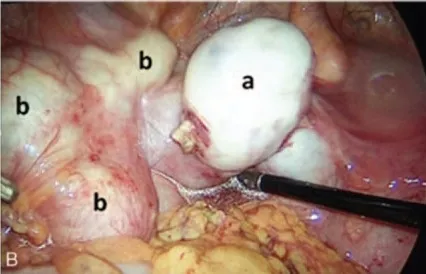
(B) Laparoscopic surgery (a, left ovarian hydatid cyst; b, retroperitoneal hydatid cyst).
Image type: medical_photograph (other_medical_photograph)